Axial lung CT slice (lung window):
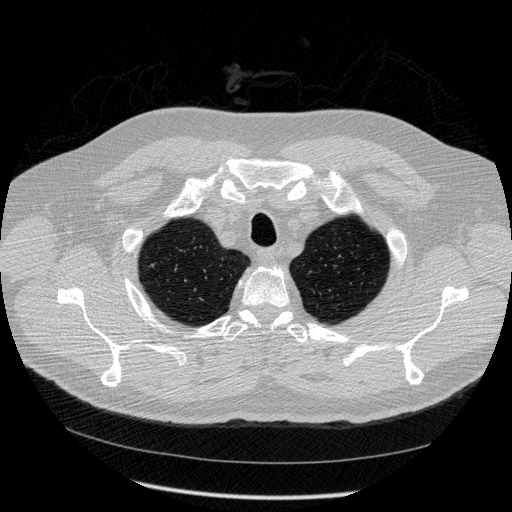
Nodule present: no